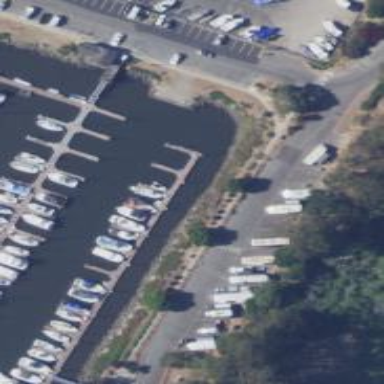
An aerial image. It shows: Pier with mooring facilities.